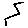
Label: zigzag